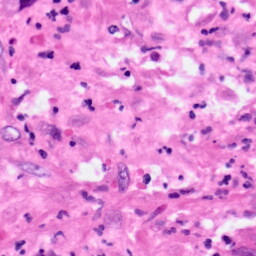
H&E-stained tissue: Pancreatic